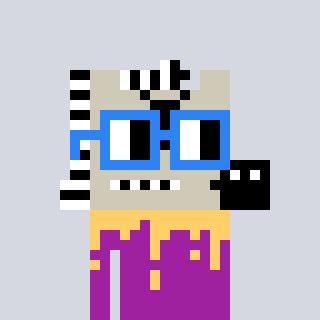
a pixel art character with square blue glasses, a zebra-shaped head and a magenta-colored body on a cool background